Question:
what i want to do with html and css .. that i want each button on the second row to be on the bottom of each arrow on the first row .. i mean i want to add space between them . how can i do this??
here is my html code for the second row :
'''
<table style="width:1160px; margin-top:10px" cellspacing="10" cellpadding="0" bordercolor="#666666" >
<tr>
<td width="193px" class="button" ><img src="b2.png" /></td>
<td width="193px" class="button" ><img src="b2.png" /></td>
<td width="193px" class="button" ><img src="b2.png" /></td>
<td width="193px" class="button" ><img src="b2.png" /></td>
<td width="193px" class="button" ><img src="b1.png" /></td>
<td width="193px" class="button" ></td>
</tr>
</table>
'''
and here is the css for class button :
'''
.button {
width:152px;
text-align:center;
background:rgb(51,153,51);
position:relative;
overflow:hidden;
margin:1px;
float: left; /* add this */
}
.button a{
display:block;
height:37px;
color:white;
line-height:100px;
text-decoration:none;
position:relative;
z-index:10;
}
.button:before {
content:" ";
display:block;
width:152px;
height:37px;
background:rgba(0,0,0,0.5);
position:absolute;
left:0;
top:100%;
transition:all 0.5s;
}
.button:hover:before {
top:0;
}
'''
any help??
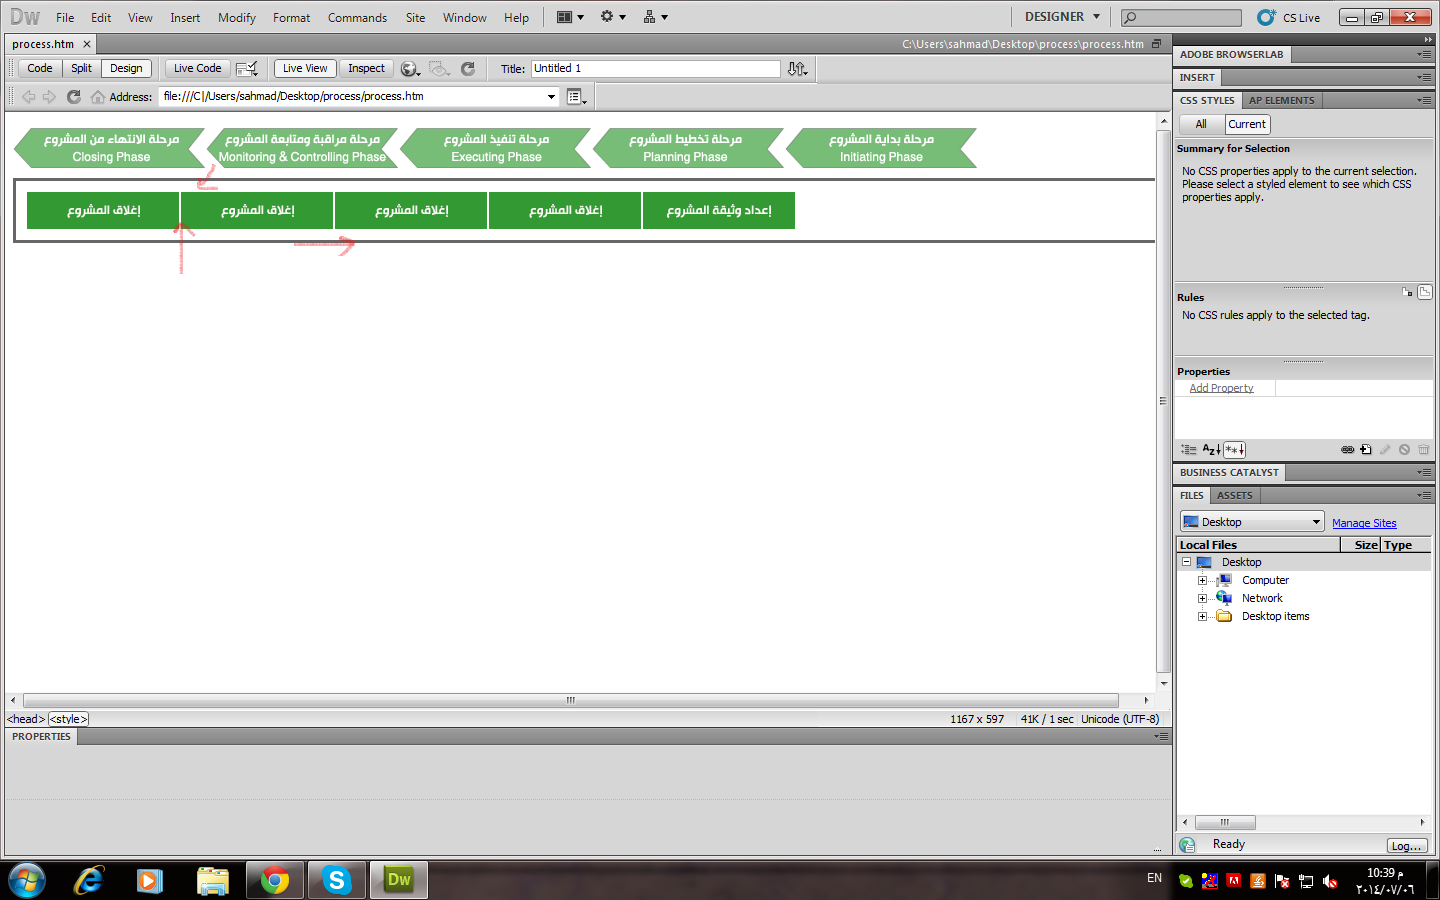
Answer: Why dont you just use the same width for the buttons?
'''
.button{
width:193px;
//More Styles here ...
}
'''
Or do some math if you want blank space
'''
.button{
width:188px;
margin-right:5px
//More Styles here ...
}
'''